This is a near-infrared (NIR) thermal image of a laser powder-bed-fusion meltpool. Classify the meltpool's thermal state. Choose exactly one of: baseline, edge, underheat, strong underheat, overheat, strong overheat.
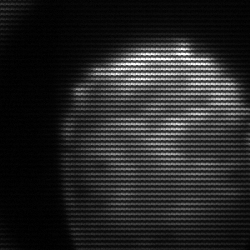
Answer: edge